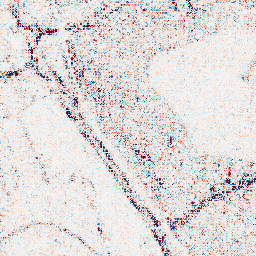
Category: wavelet
Decomposition family: wavelet_biorthogonal
Decomposition parameters: wavelet: bior3.5
level: 1
Upsampling method: bspline
Upsampling parameters: scale: 2
Upsampling scale: 2